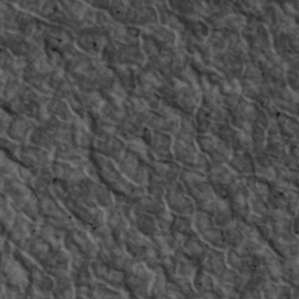
Label: non_frost